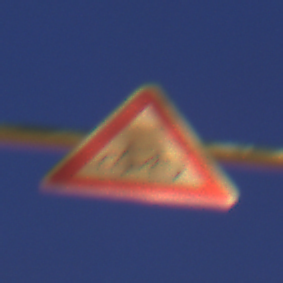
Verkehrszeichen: RadverkehrLinks
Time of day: Night
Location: Outdoor (Urban)
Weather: Clear
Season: NotSpecified
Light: Artificial